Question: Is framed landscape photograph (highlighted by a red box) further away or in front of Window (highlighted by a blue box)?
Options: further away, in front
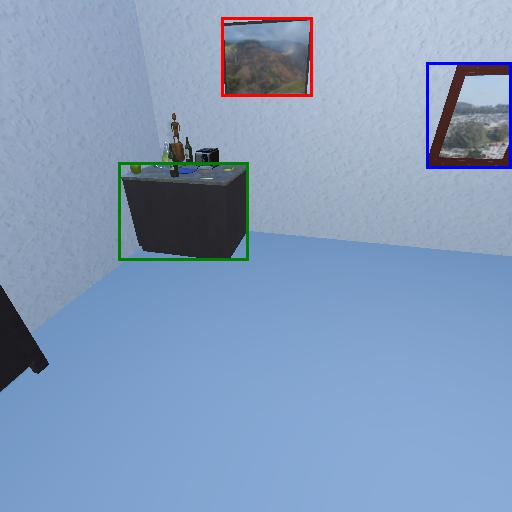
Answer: further away